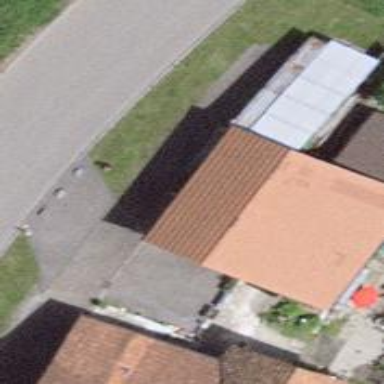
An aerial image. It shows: Barn.